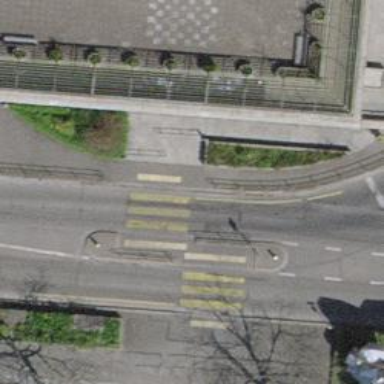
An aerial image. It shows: Uncontrolled road crossing with pedestrian island.